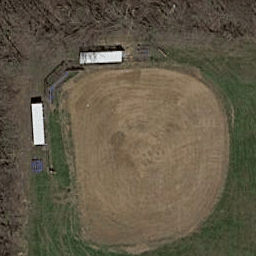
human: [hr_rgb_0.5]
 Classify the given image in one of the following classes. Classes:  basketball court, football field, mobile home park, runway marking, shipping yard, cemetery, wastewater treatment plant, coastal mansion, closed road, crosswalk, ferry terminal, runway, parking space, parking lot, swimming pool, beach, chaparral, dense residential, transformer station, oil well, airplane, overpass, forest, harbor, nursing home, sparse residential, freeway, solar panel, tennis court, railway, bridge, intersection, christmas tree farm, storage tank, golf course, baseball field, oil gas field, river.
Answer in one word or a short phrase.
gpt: baseball field